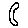
Label: moon